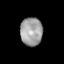
Tissue: prostate
Cell type: T cells
Senescence score: 0.2518
Nuclear area (px): 615
Mean DAPI intensity: 158.19